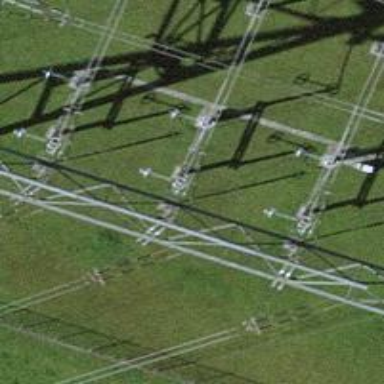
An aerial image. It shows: Power line is depicted.